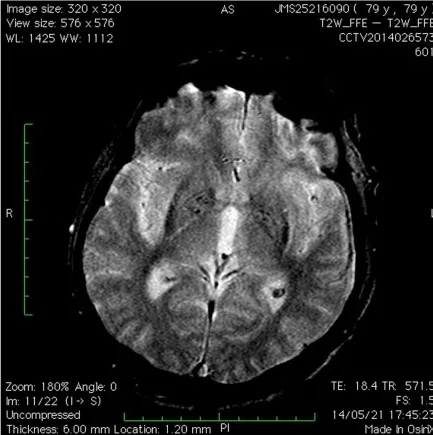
(A) Axial T2* image showing slit-hyperintensity in the posterolateral border of the putamen associated with increased signal and accentuation of iron deposition in putamen.
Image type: radiology (mri)